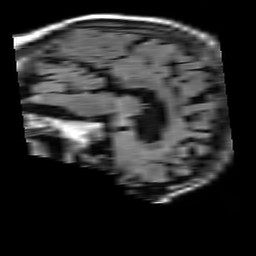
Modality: FLAIR
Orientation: sagittal
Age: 72
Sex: male
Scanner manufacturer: philips
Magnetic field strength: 1.5 T
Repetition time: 10 s
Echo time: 0.11 s